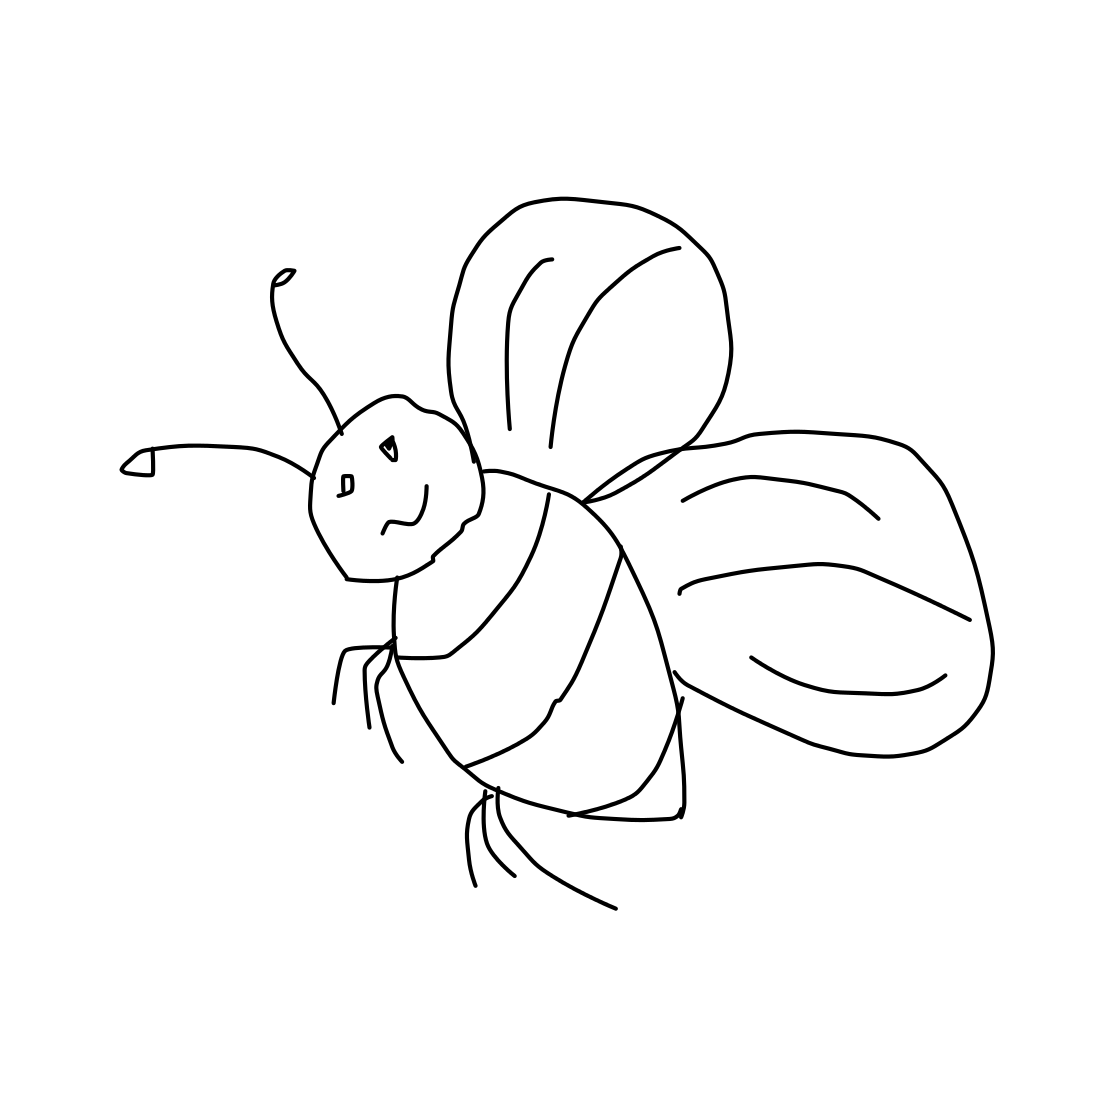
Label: bee